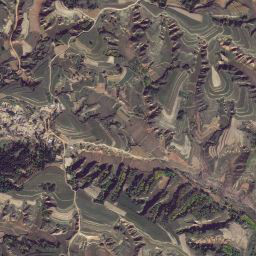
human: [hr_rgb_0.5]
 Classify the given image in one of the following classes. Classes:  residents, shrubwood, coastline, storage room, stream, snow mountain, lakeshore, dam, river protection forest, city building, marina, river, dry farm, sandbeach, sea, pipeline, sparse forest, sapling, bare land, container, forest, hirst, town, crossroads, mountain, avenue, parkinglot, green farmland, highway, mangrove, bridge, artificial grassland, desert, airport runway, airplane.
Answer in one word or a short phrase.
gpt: mountain